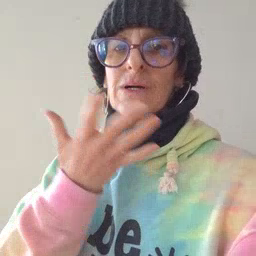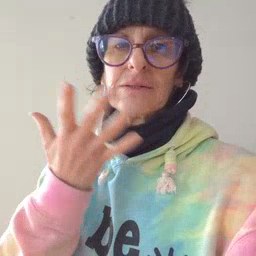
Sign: grass